Brain MRI, modality: ceT1
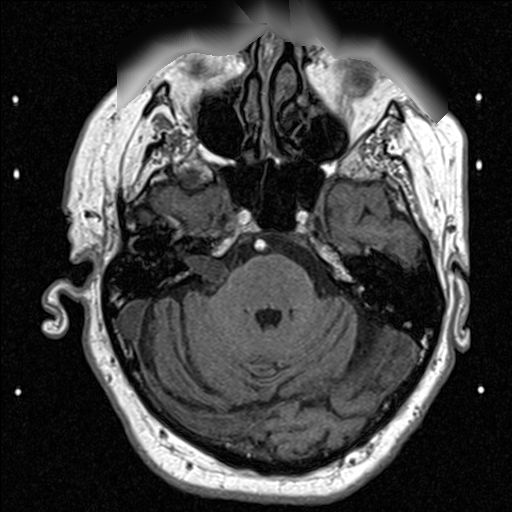